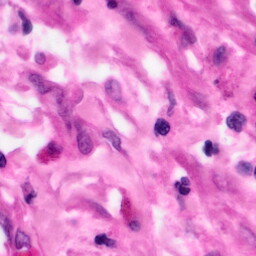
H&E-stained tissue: Pancreatic